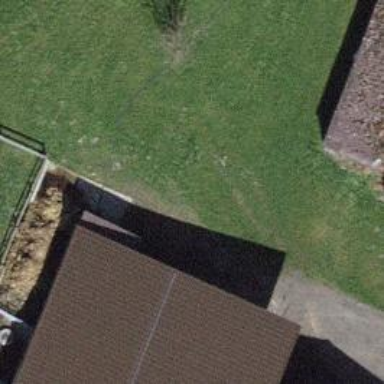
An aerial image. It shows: Farm.